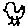
Label: bird